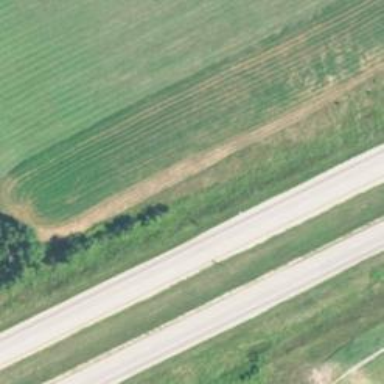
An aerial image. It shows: This image shows trunk highway that functions as expressway.